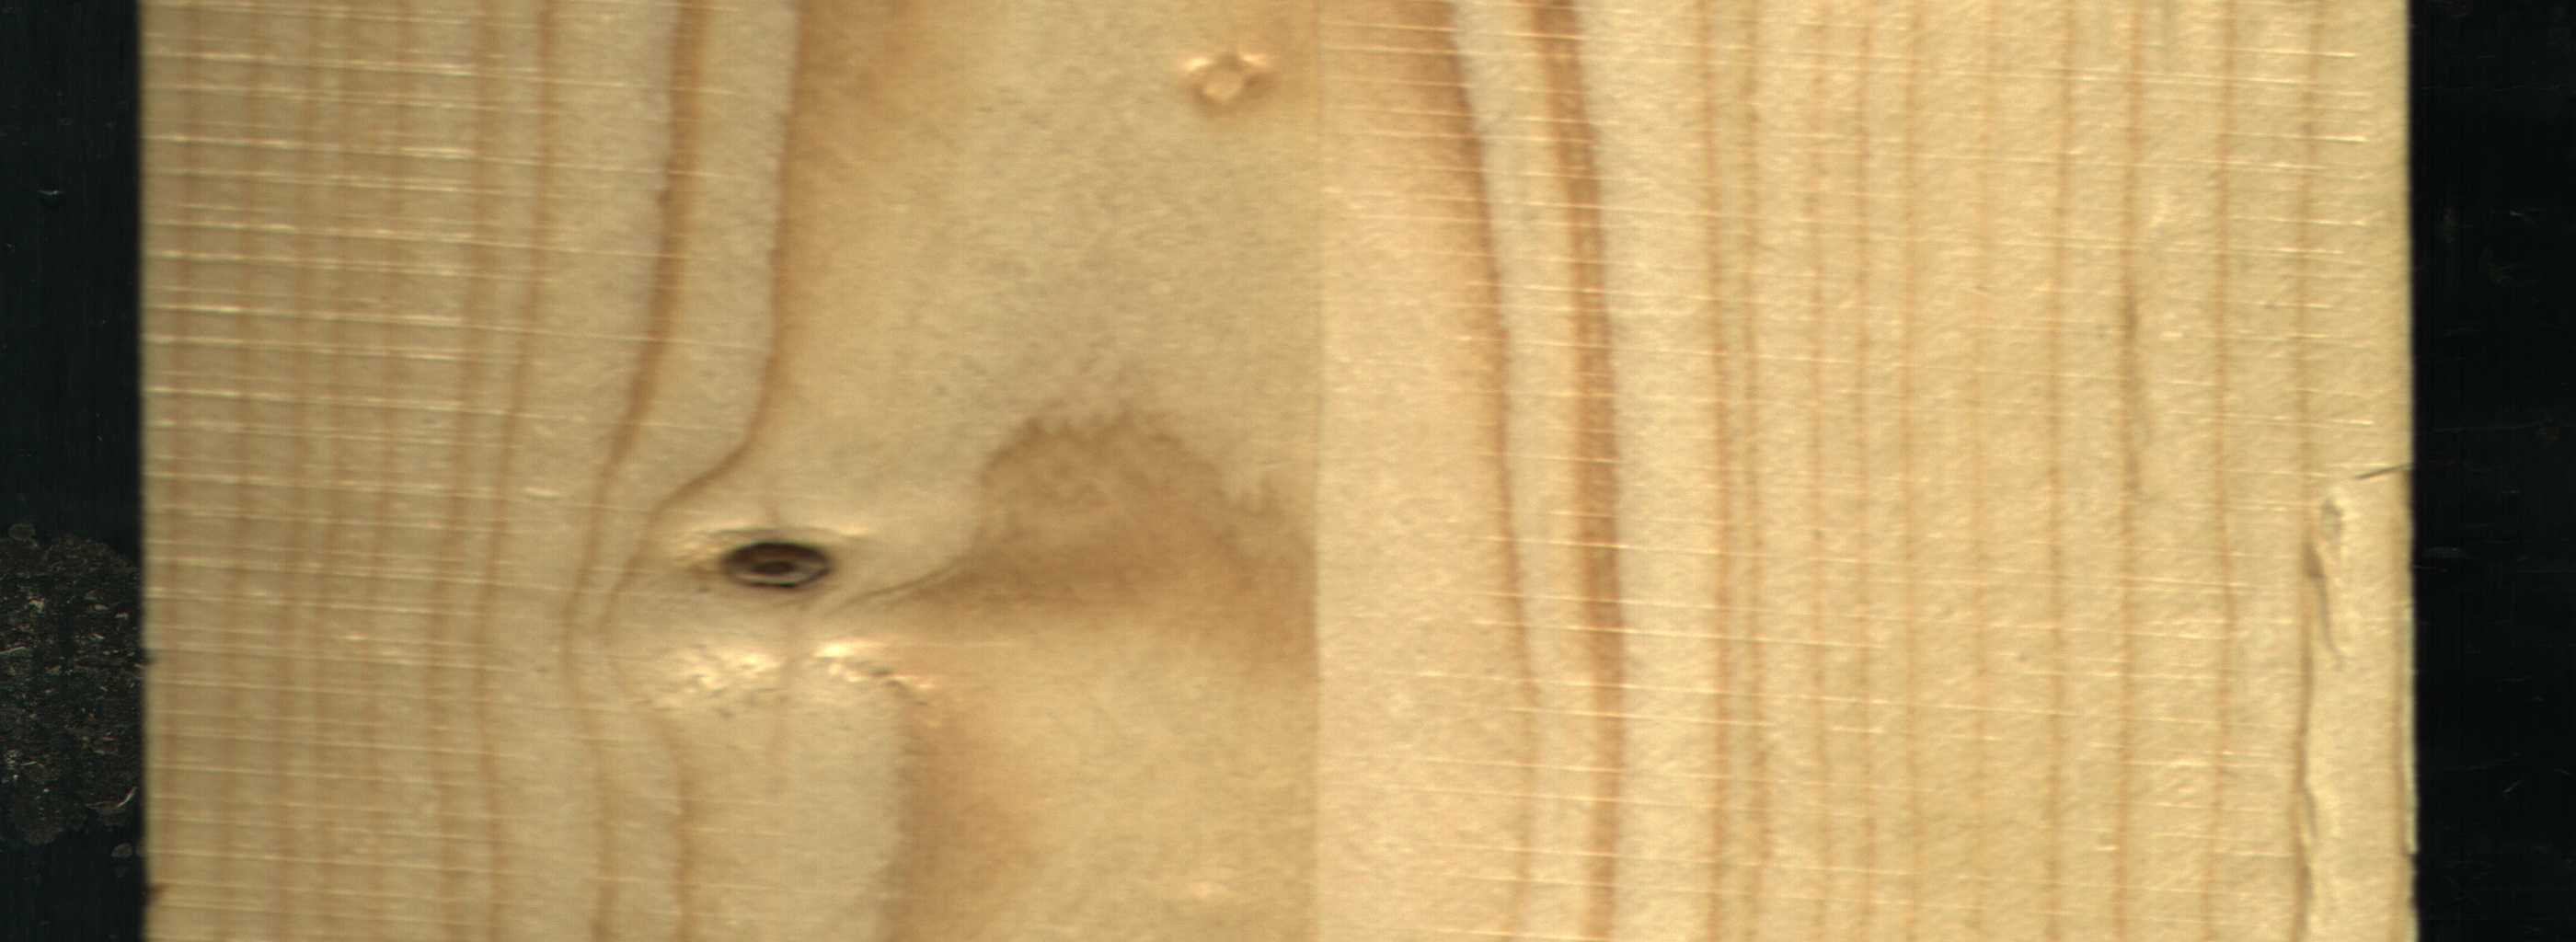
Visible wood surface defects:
Dead_Knot